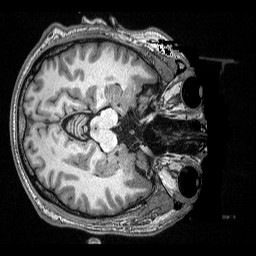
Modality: T1w
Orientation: axial
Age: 32
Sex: male
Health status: ill
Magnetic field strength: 3 T
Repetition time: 2.53 s
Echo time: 0.00331 s